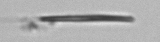
Label: fiber_TAG_external_detritus